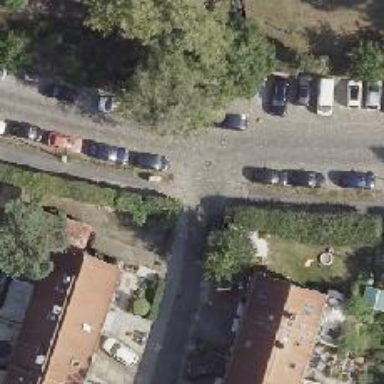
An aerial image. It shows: Sidewalk.